Question: I have a viewmodel like
'''
AppViewModel = {
agent : ko.observableArray([ {
name : 'test',
age : '23'
}])
};
'''
My json data comes like
'''
{"agent":[{"name":"john","age":"23"},{"name":"conor","age":"23"}]}
'''
for ajaxcall every 3 sec
I could able to replace the observable array like <URL>
'''
success : function(responseData) {
var data = ko.toJS(responseData);
AppViewModel.agent(data.agent);
}
'''
Some times the json data comes like
'''
{"agent":[{"name":"john"}]}
'''
without age, in this case the incomplete data stays with the observable array
and getting script error as
''age' is undefined' in databinding
even after new response arrives like '{"agent":[{"name":"john","age":"23"}]}'
I want whole obsevable array to replaced with new data.
Thanks

DataBinding:
'''
<!-- ko foreach: agent-->
<tr>
<td style="font-weight:bold;" data-bind="text: name"></td>
<td style="font-weight:bold;" data-bind="text: age"></td>
</tr>
<!-- /ko -->
'''
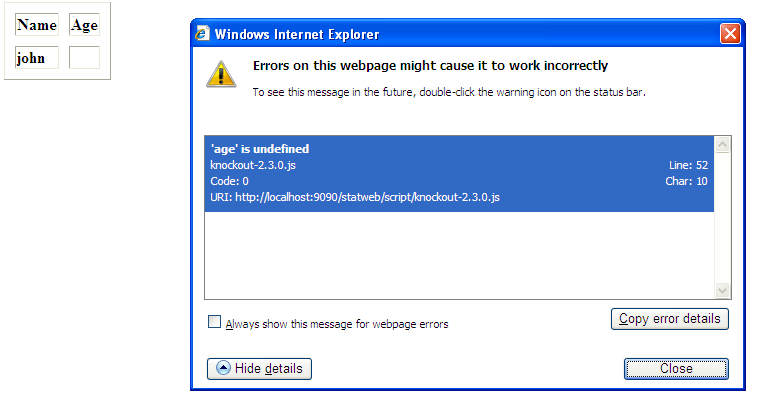
Answer: If you prefix your property with the '$data' special <URL> property then KO won't complain if the given property does not exists.
So if you write '$data.age' then you don't get an error if the server sends an object without the 'age' property:
'''
<tr>
<td style="font-weight:bold;" data-bind="text: $data.name"></td>
<td style="font-weight:bold;" data-bind="text: $data.age"></td>
</tr>
'''
Demo <URL>.